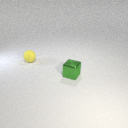
small green metal cube in front of small yellow rubber sphere